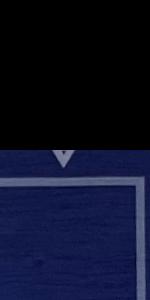
Label: Empty